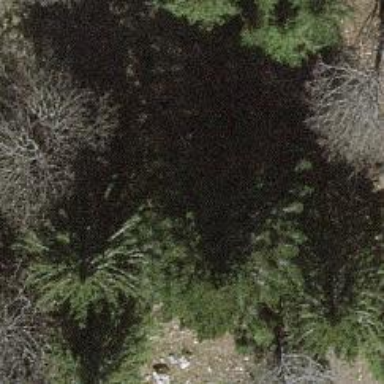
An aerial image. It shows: Beautiful tree in nature.